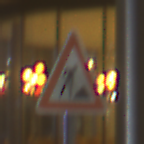
Verkehrszeichen: Arbeitsstelle
Umgebung: Outdoor, Urban
Tageszeit: Night
Wetter: PartlyCloudy
Licht: Artificial
Jahreszeit: NotSpecified
Kontrast: HighContrast